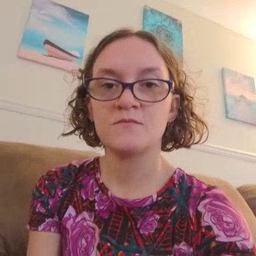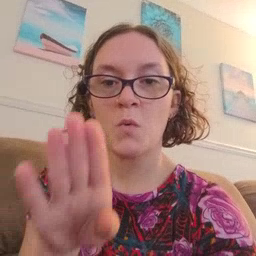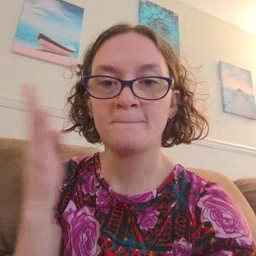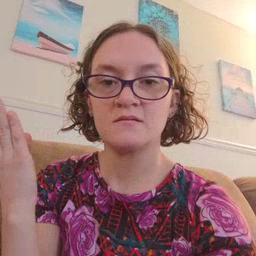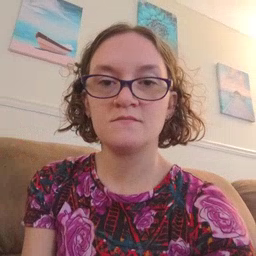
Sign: open